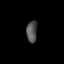
Tissue: lung
Cell type: Endothelial cells
Senescence score: 0.5648
Nuclear area (px): 225
Mean DAPI intensity: 83.218